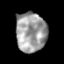
Tissue: prostate
Cell type: Epithelial cells
Senescence score: 0.3485
Nuclear area (px): 1190
Mean DAPI intensity: 159.24